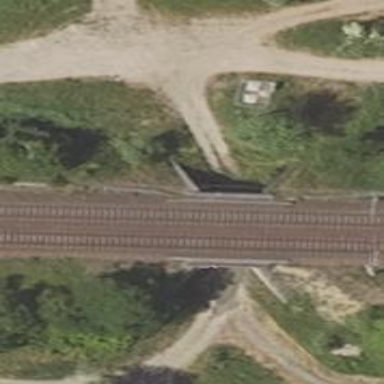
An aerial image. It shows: Tunnel.